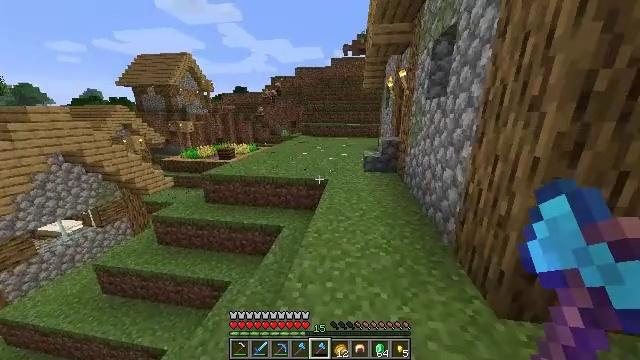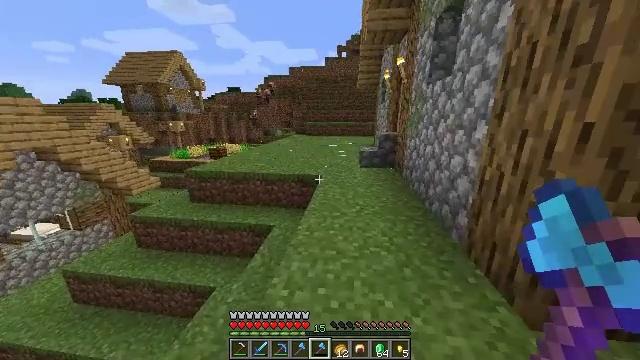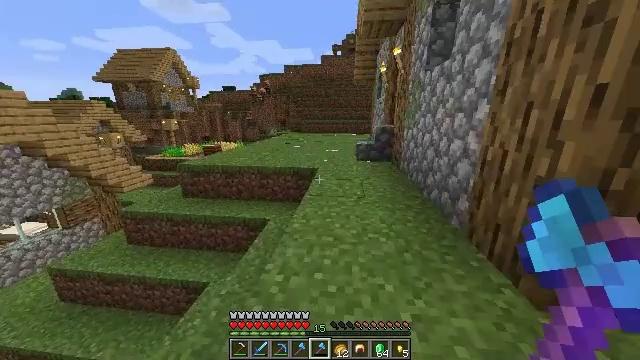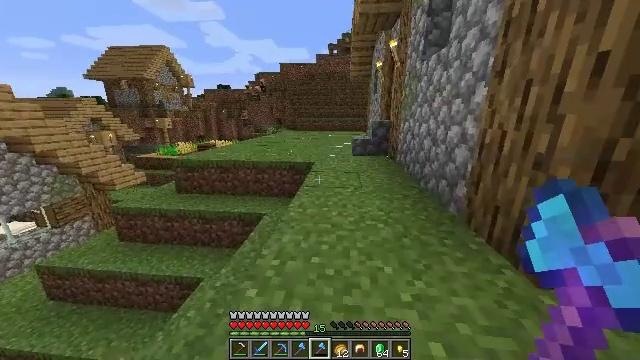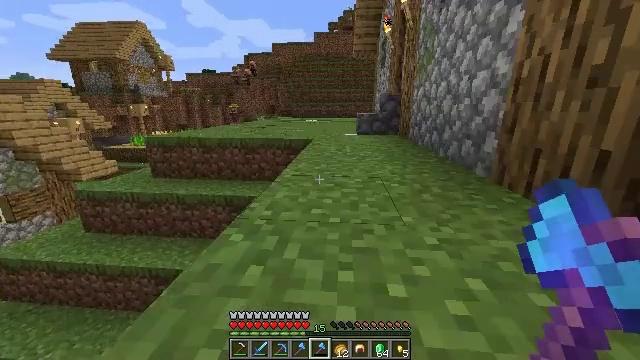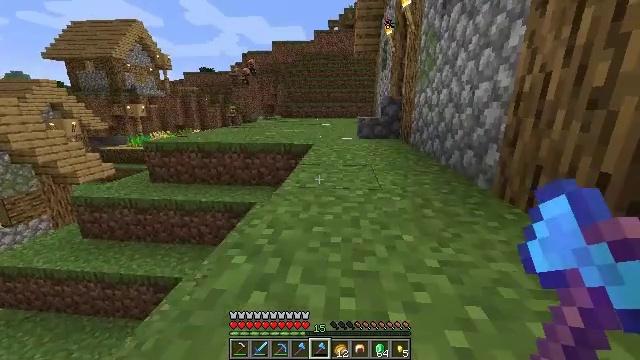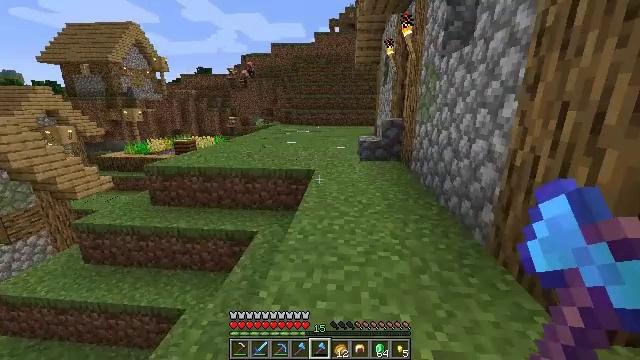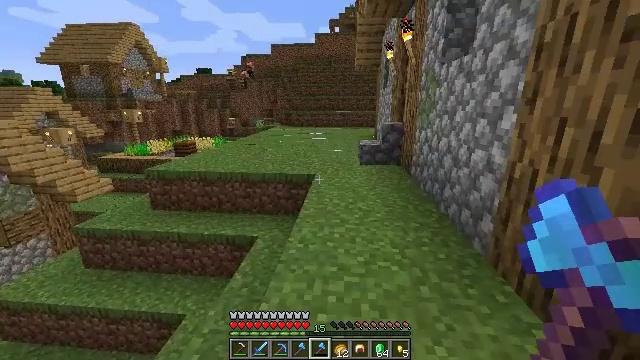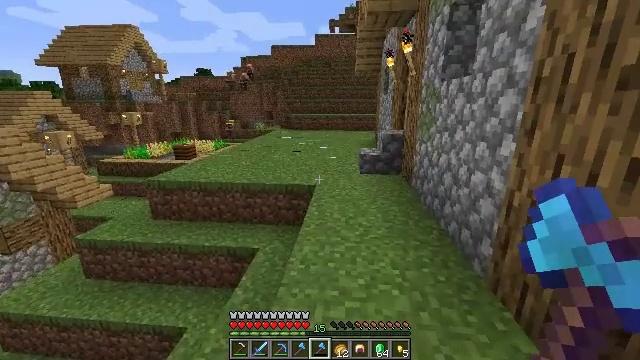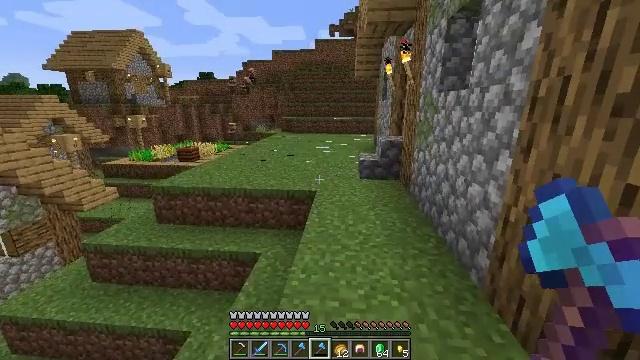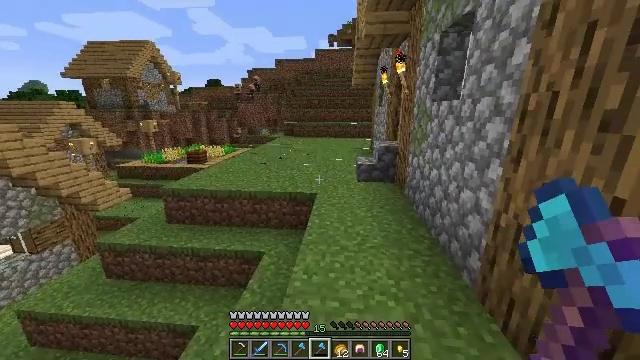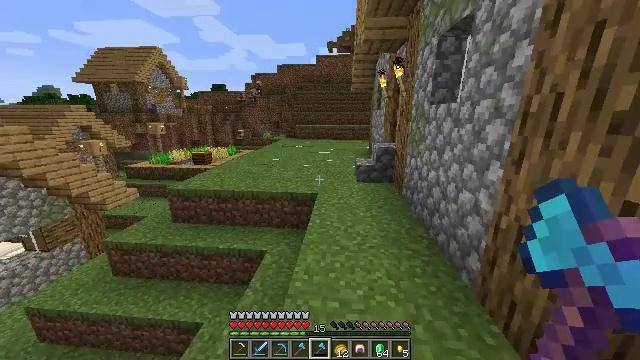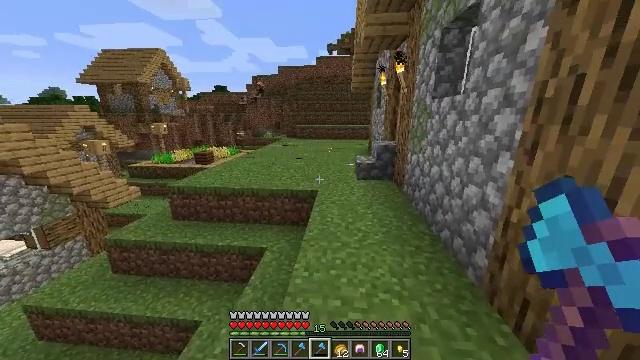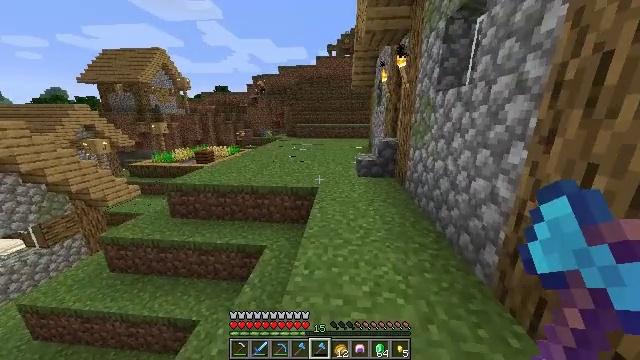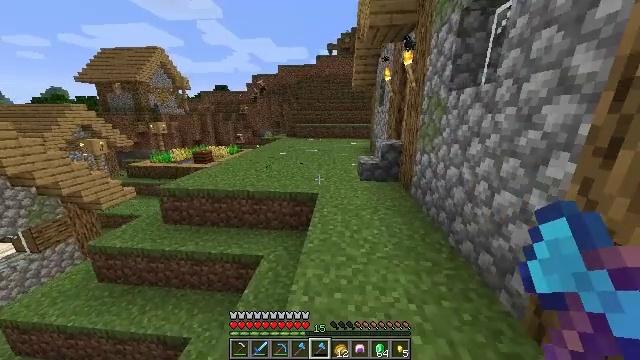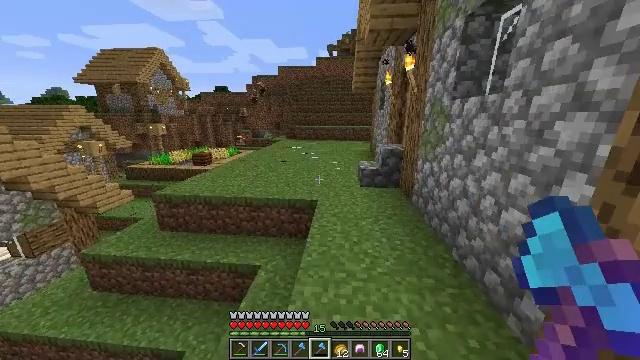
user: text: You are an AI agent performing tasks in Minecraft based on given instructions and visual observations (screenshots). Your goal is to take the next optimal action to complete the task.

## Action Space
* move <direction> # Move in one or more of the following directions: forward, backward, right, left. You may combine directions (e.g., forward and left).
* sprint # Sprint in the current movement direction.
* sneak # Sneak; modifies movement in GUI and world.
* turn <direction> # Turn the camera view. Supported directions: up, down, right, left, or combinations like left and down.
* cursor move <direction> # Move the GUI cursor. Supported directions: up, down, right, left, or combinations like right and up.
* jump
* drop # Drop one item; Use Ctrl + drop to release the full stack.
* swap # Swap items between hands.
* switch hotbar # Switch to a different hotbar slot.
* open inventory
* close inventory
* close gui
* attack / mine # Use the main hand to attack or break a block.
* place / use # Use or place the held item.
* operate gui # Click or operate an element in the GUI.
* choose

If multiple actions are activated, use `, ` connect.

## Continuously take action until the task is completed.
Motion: motion action
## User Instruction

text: Combine materials on the crafting table to craft a chainmail chestplate.
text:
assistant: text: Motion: move forward, turn right, jump
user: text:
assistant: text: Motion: move forward, turn right, jump
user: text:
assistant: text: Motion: move forward, turn right, jump
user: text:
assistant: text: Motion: move forward, jump
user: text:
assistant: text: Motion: move forward, sprint, jump
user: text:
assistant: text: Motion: move forward, sprint, jump
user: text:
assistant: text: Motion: move forward, sprint, jump
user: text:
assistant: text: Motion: move forward, sprint, jump
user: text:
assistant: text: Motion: move forward, jump
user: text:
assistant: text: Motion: move forward, jump
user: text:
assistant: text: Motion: move forward, jump
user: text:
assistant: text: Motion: move forward, jump
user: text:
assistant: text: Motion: move forward, sprint, jump
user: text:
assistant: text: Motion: move forward, sprint, jump
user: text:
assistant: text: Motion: move forward, sprint, jump
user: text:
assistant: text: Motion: move forward, sprint, jump
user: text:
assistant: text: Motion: move forward, jump
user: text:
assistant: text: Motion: move forward, jump
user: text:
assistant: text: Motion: move forward, jump
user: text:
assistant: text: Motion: move forward, jump
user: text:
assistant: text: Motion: move forward, jump
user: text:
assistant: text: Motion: move forward, jump
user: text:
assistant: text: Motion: move forward, jump
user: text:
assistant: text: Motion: move forward, jump
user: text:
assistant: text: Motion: move forward, jump
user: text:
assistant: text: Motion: move forward, jump
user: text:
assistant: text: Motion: move forward, sprint, jump
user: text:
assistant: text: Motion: move forward, sprint, jump
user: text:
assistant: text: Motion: move forward, sprint, jump
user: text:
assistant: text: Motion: move forward, sprint, jump